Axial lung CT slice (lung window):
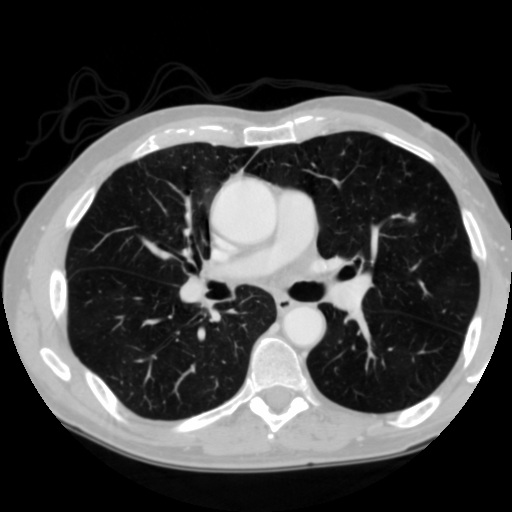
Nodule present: yes
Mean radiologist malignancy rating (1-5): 3